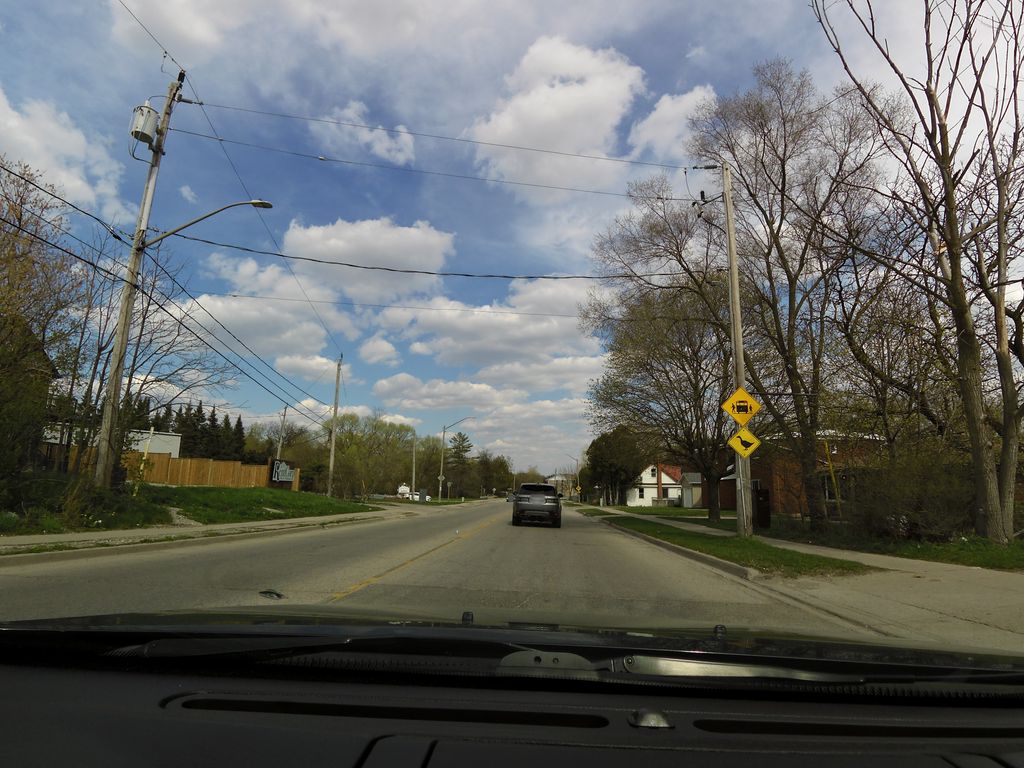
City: kitchener-waterloo